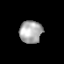
Tissue: prostate
Cell type: Myeloid cells
Senescence score: 0.2523
Nuclear area (px): 493
Mean DAPI intensity: 174.495